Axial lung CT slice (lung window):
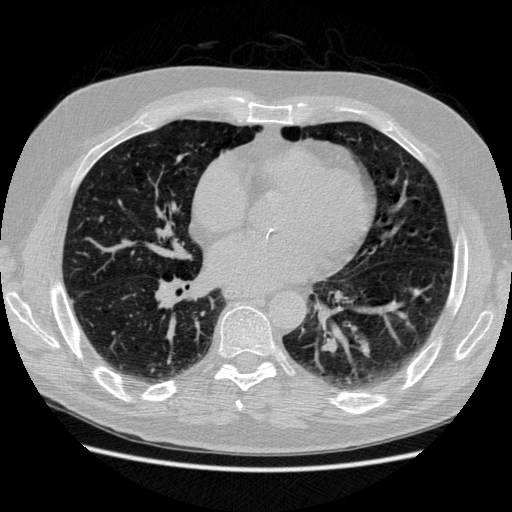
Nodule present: no